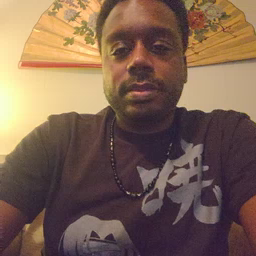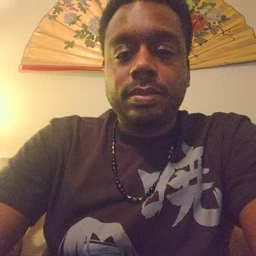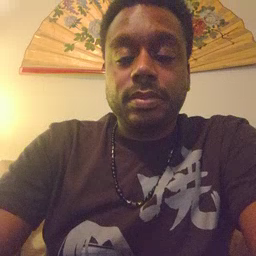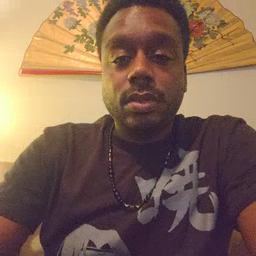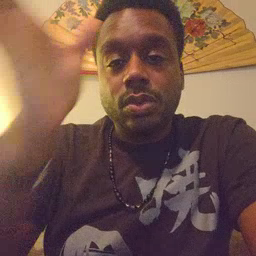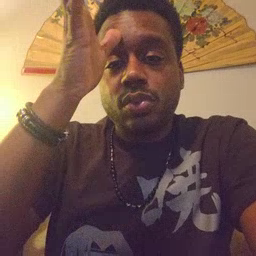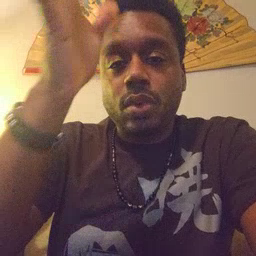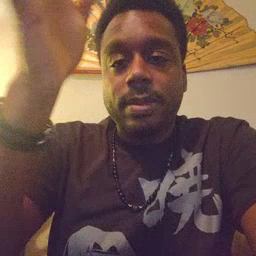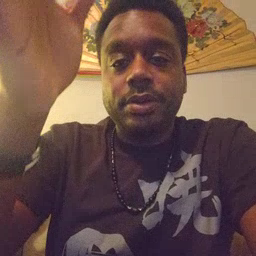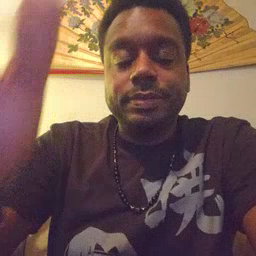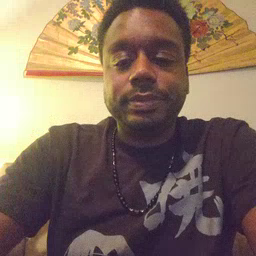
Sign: grandpa